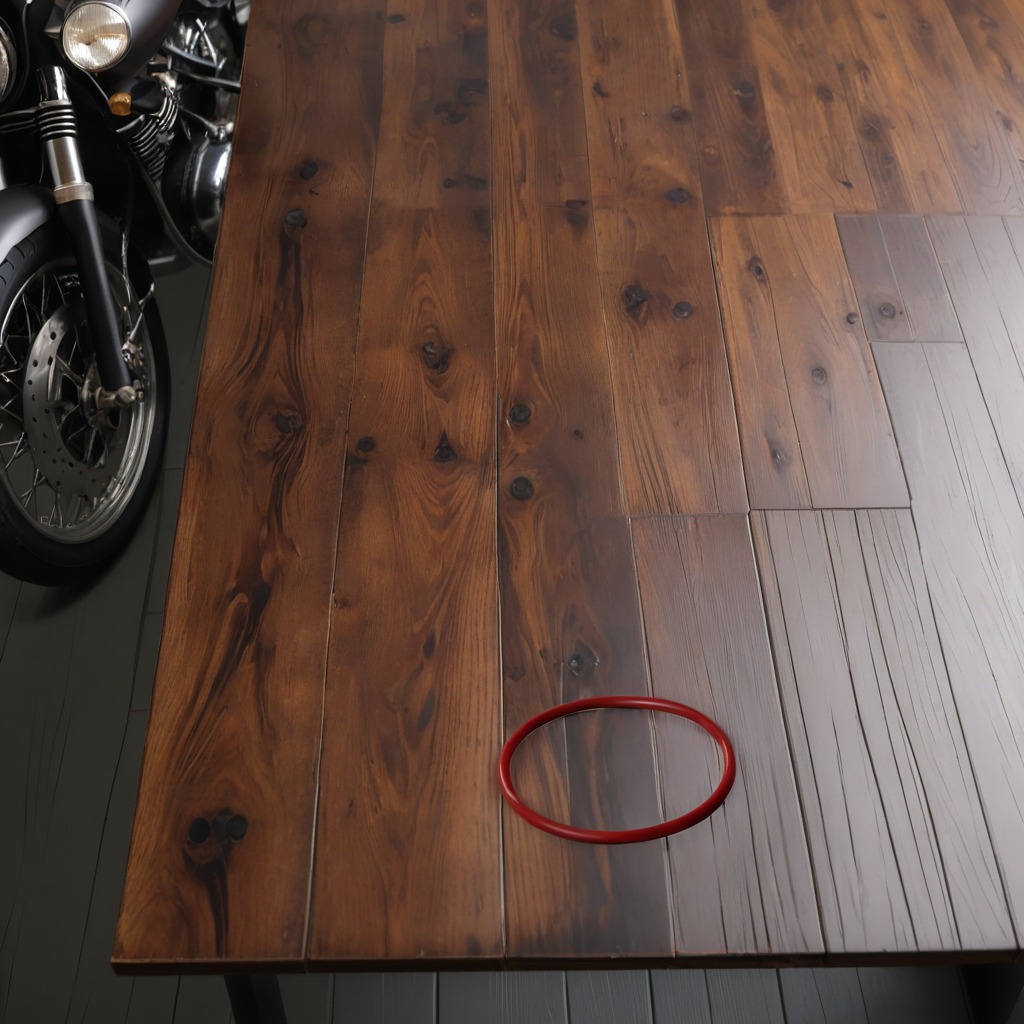
A rubber O-ring lies on an oil-spilled wooden table in a vintage motorcycle garage.